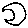
Label: moon